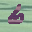
Label: 6